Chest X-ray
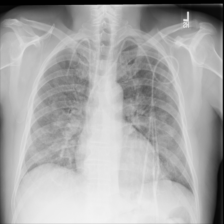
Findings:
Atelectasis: negative
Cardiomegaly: negative
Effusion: negative
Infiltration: negative
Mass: negative
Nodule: negative
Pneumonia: negative
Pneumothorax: negative
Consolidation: negative
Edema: negative
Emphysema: negative
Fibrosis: negative
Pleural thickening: negative
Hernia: negative